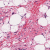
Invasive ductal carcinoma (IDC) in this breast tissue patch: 0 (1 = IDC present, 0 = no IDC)